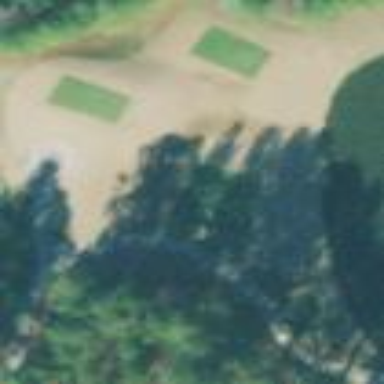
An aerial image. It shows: Rough area on grassy golf course.